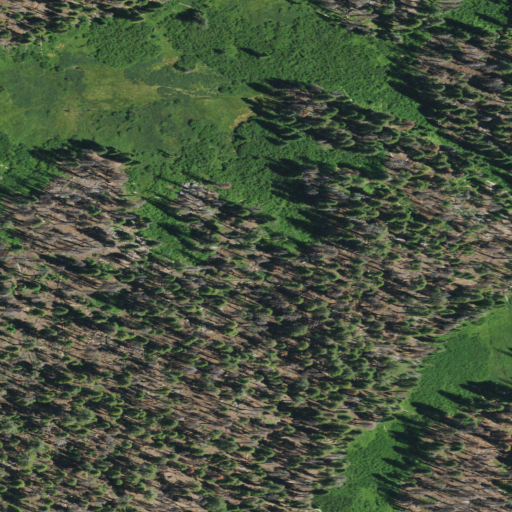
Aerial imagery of plain(s) in California named Stanshaw Meadows containing evergreen forest, grassland, shrub, open development, and medium intensity development